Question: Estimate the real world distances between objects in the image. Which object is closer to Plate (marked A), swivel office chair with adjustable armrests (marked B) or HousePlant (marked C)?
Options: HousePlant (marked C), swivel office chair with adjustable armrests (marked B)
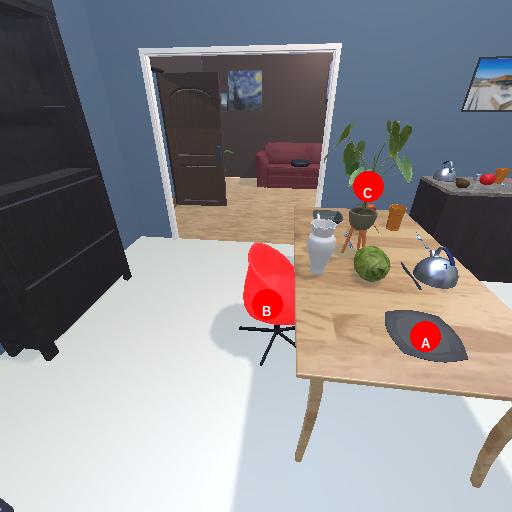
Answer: HousePlant (marked C)